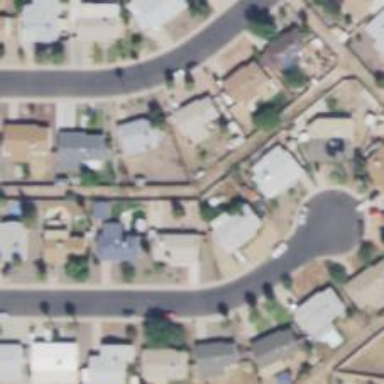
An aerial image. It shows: Alleyway designated as service road.